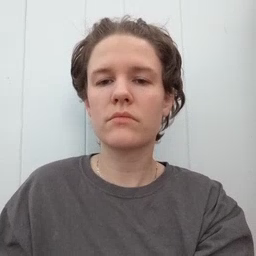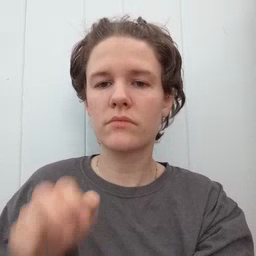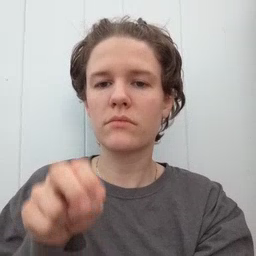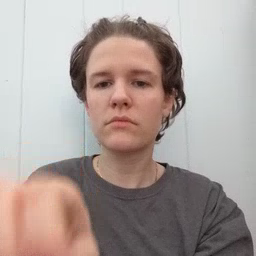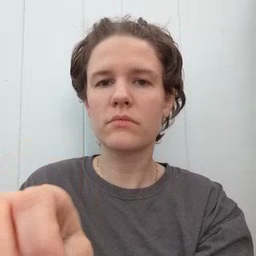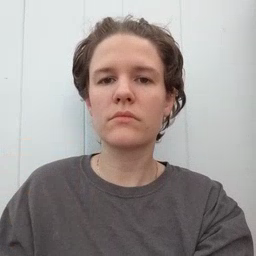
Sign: ride